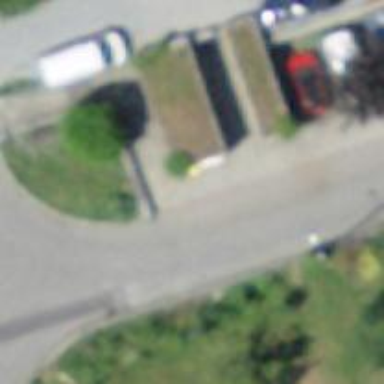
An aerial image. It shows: Recycling container at amenity designated for recycling.